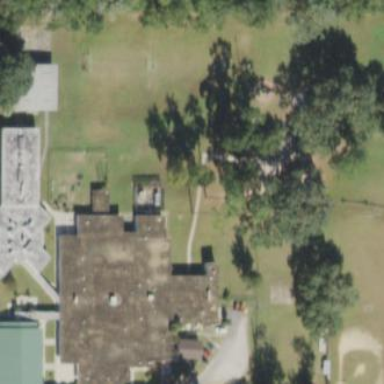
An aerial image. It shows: School.